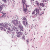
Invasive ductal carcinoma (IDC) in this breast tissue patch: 0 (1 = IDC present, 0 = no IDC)